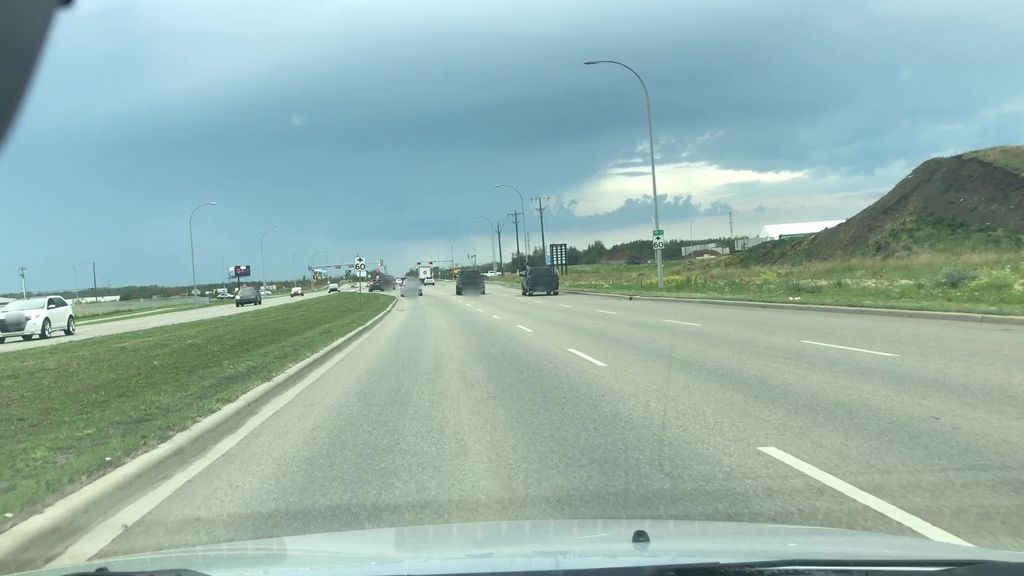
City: edmonton